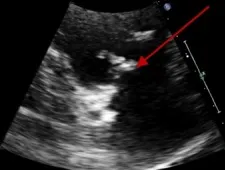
Transthoracic echocardiography of trivalvular vegetation. Vegetations observed on transesophageal echocardiography were as follows:. Tricuspid valve (16 x 8.1 mm).
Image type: radiology (ultrasound)